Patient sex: F
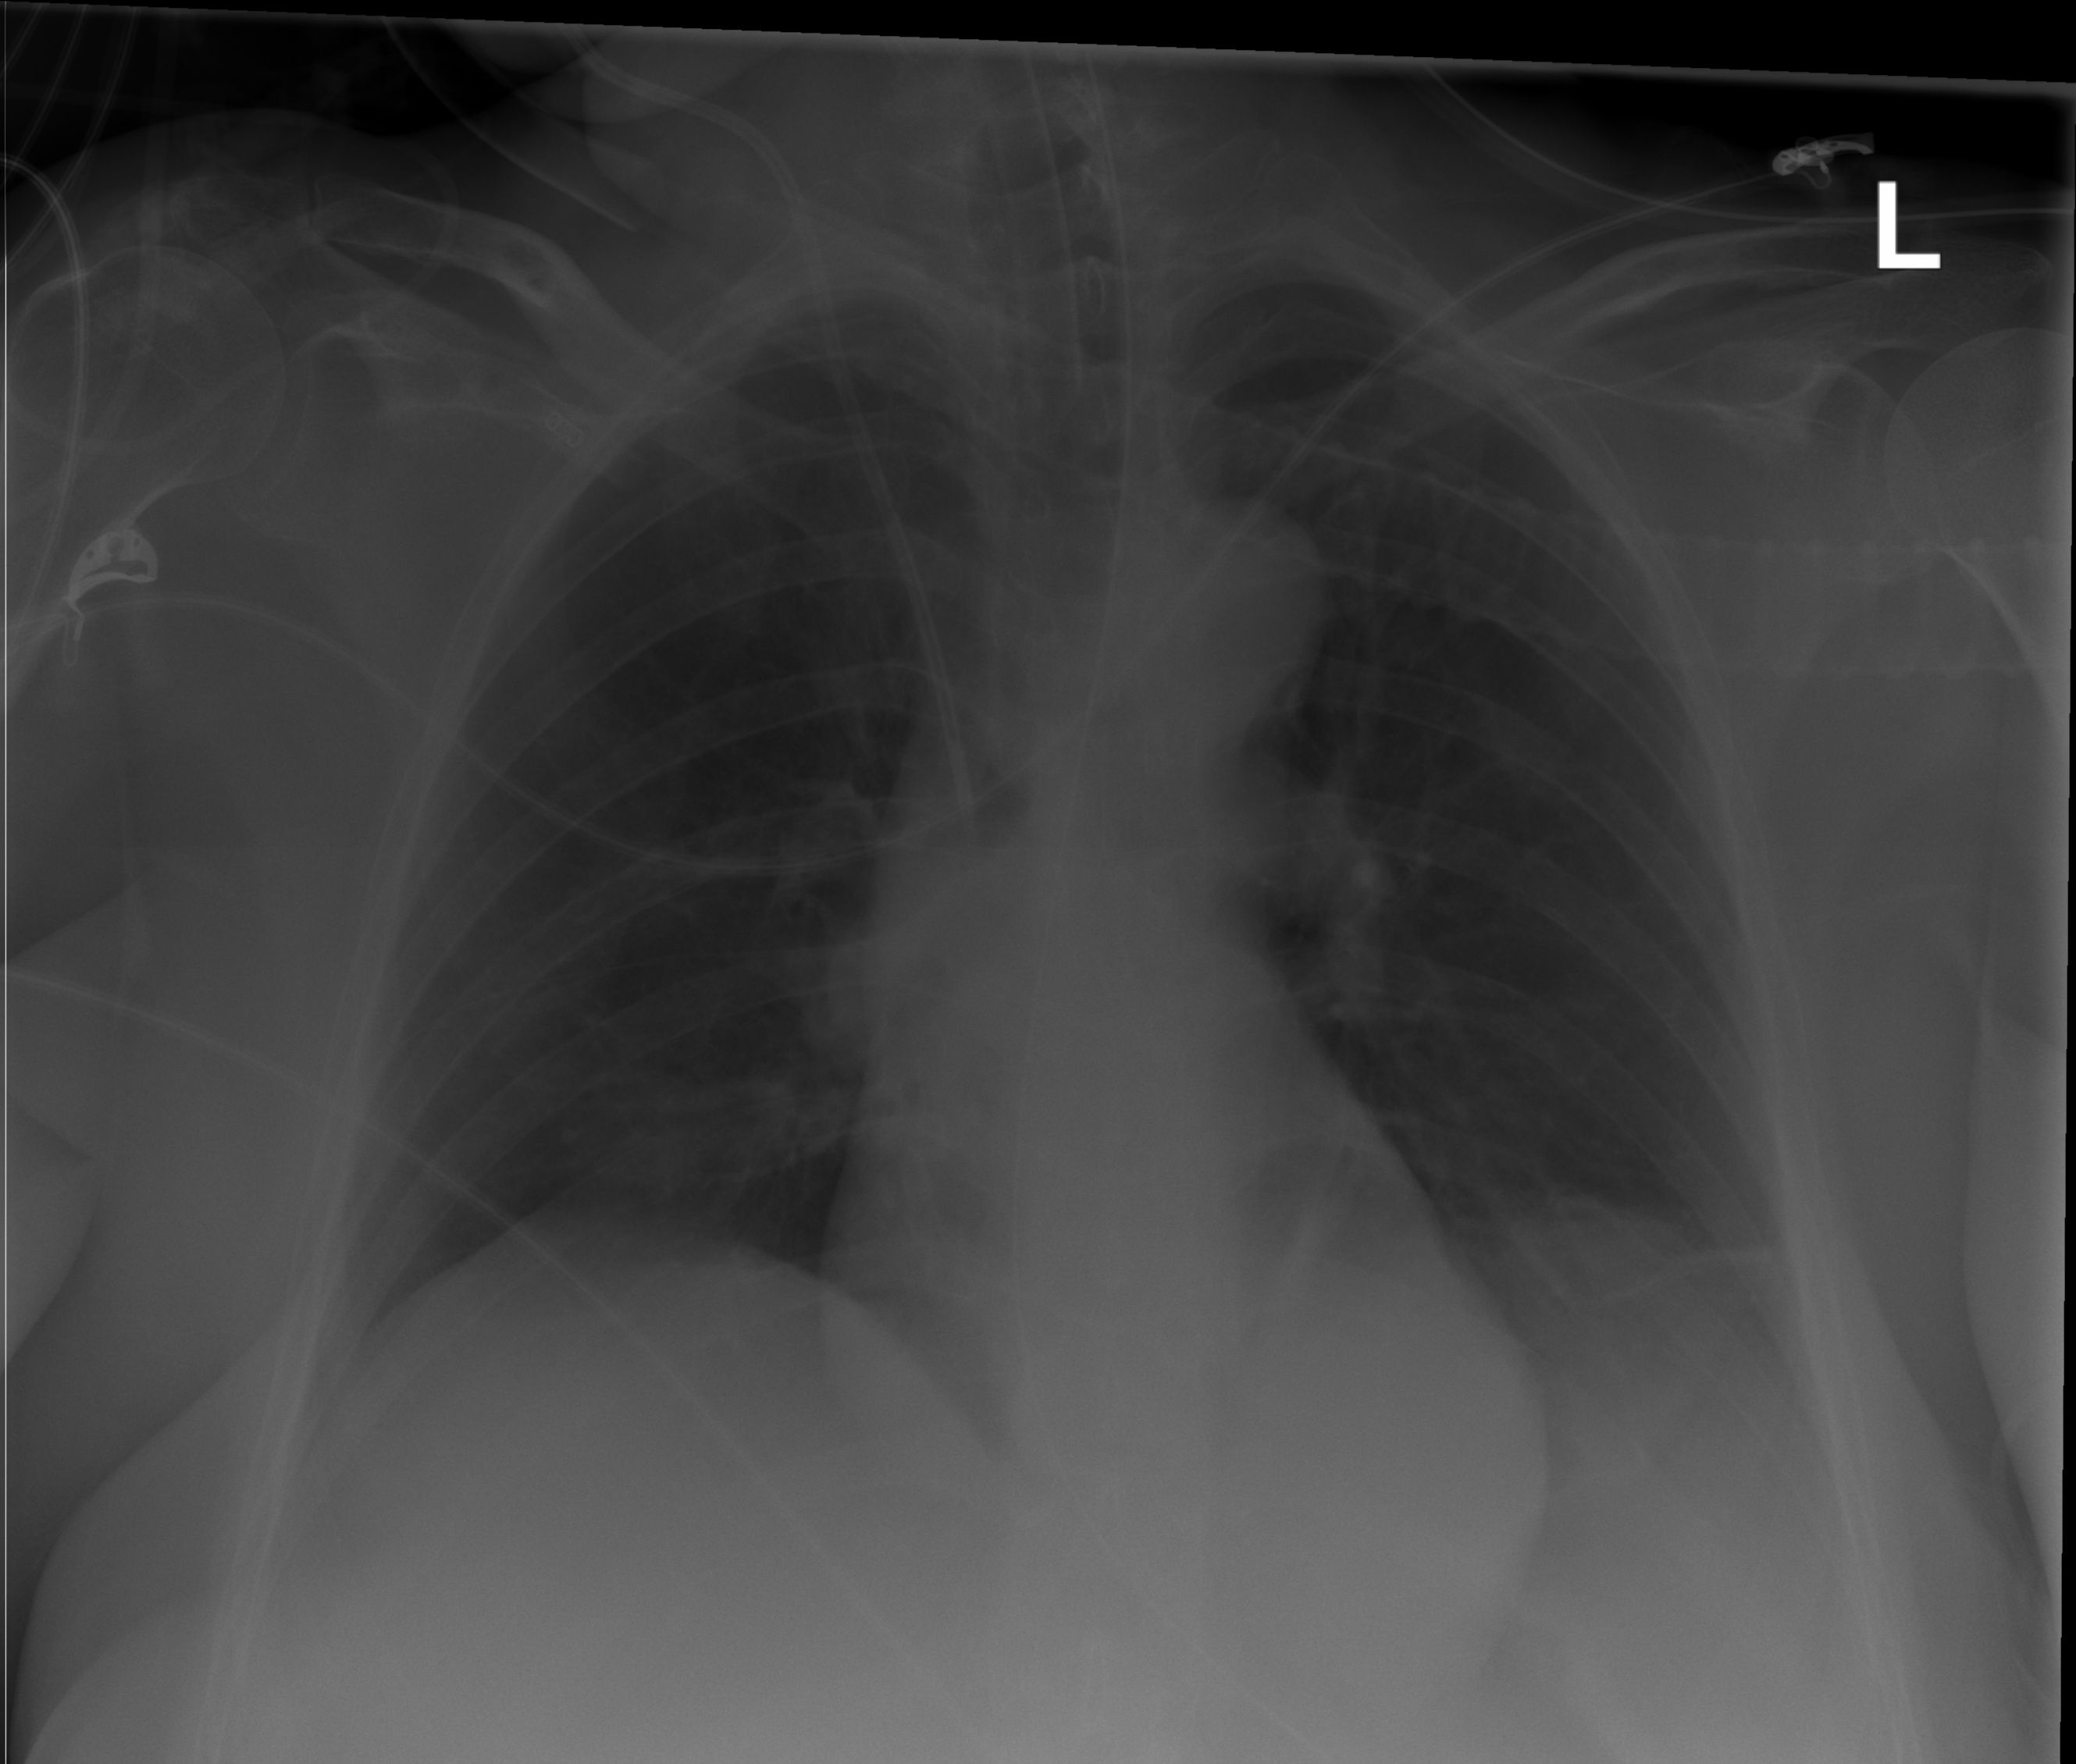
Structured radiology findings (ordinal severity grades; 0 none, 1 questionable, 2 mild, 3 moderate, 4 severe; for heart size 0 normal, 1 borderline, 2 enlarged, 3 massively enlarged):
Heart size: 0
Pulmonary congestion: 0
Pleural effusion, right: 0
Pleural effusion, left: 2
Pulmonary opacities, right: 0
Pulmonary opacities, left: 0
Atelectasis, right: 0
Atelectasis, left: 2